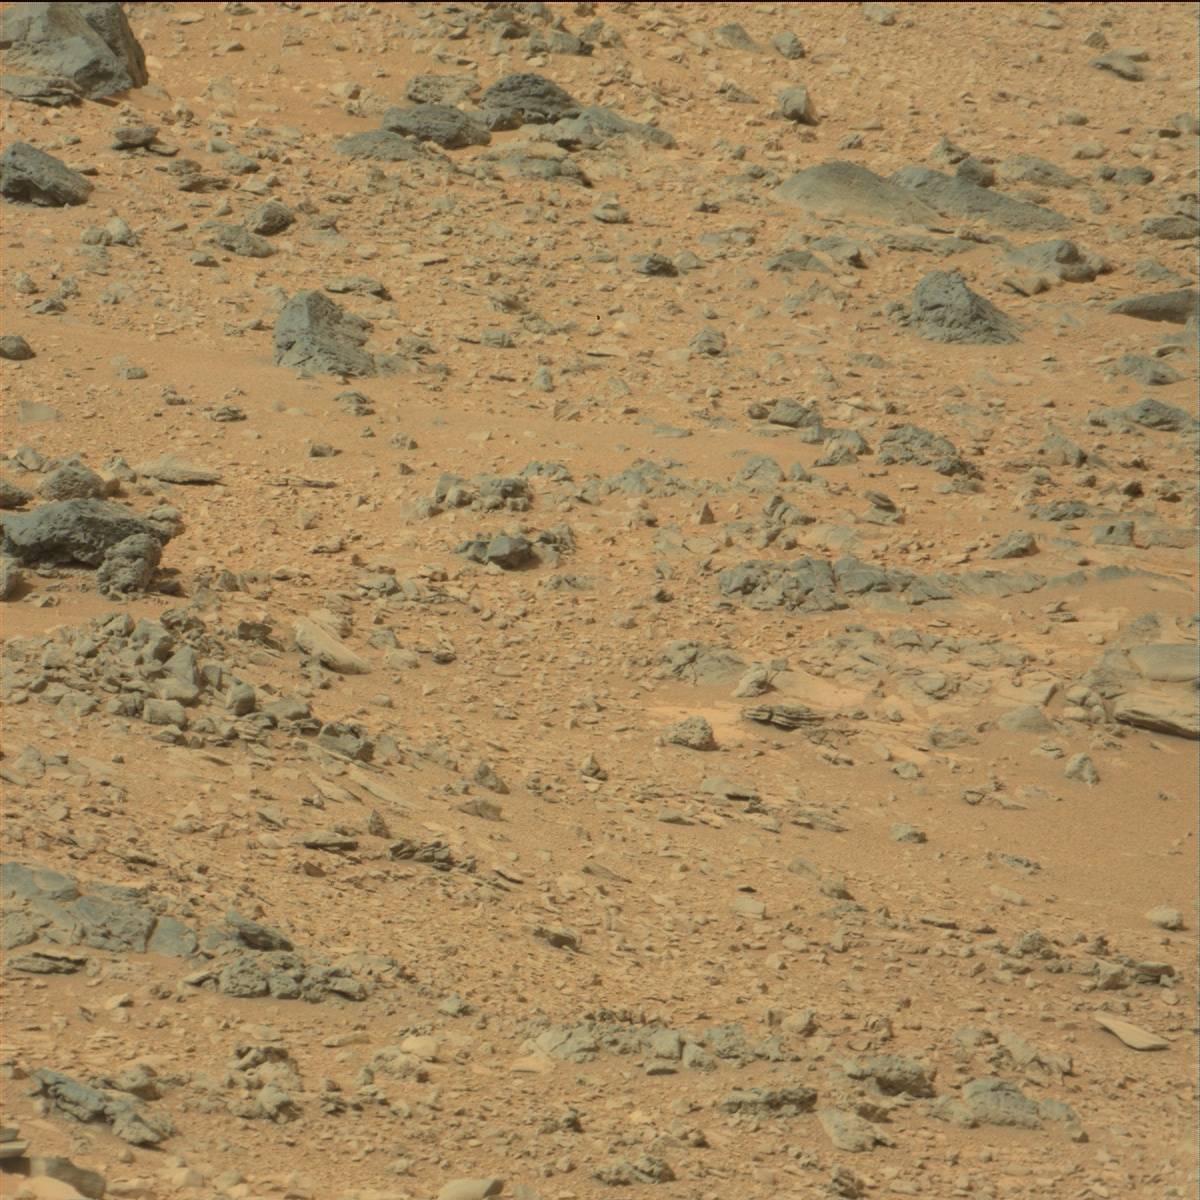
Terrain classes present: Bedrock, Sand / Soil